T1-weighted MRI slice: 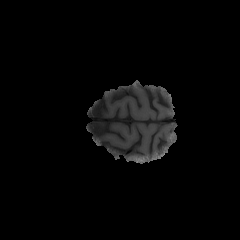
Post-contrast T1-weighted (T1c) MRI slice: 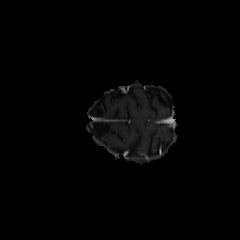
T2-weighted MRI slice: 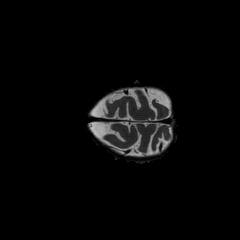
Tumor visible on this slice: no